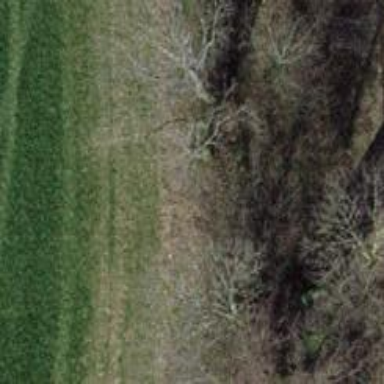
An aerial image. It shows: Row of trees in natural setting.